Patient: sex F, age 35
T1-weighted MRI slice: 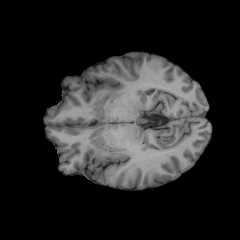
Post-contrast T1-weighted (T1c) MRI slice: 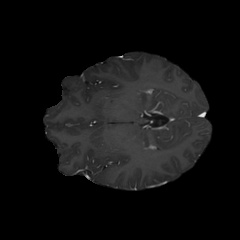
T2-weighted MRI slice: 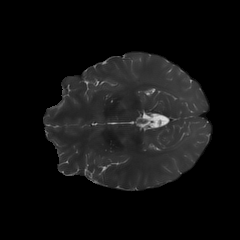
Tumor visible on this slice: no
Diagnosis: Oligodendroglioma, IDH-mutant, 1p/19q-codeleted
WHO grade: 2